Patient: sex M, age 43
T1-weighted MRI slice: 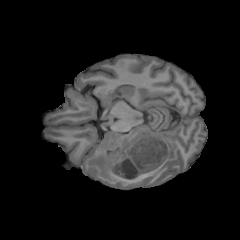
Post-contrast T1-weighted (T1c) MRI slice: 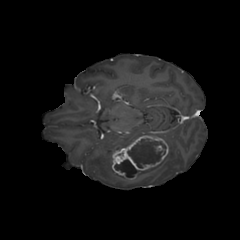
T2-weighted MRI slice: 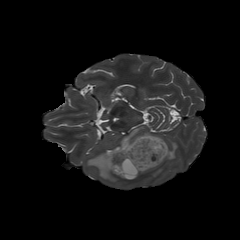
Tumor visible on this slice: yes
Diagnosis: Glioblastoma, IDH-wildtype
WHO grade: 4